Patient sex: M
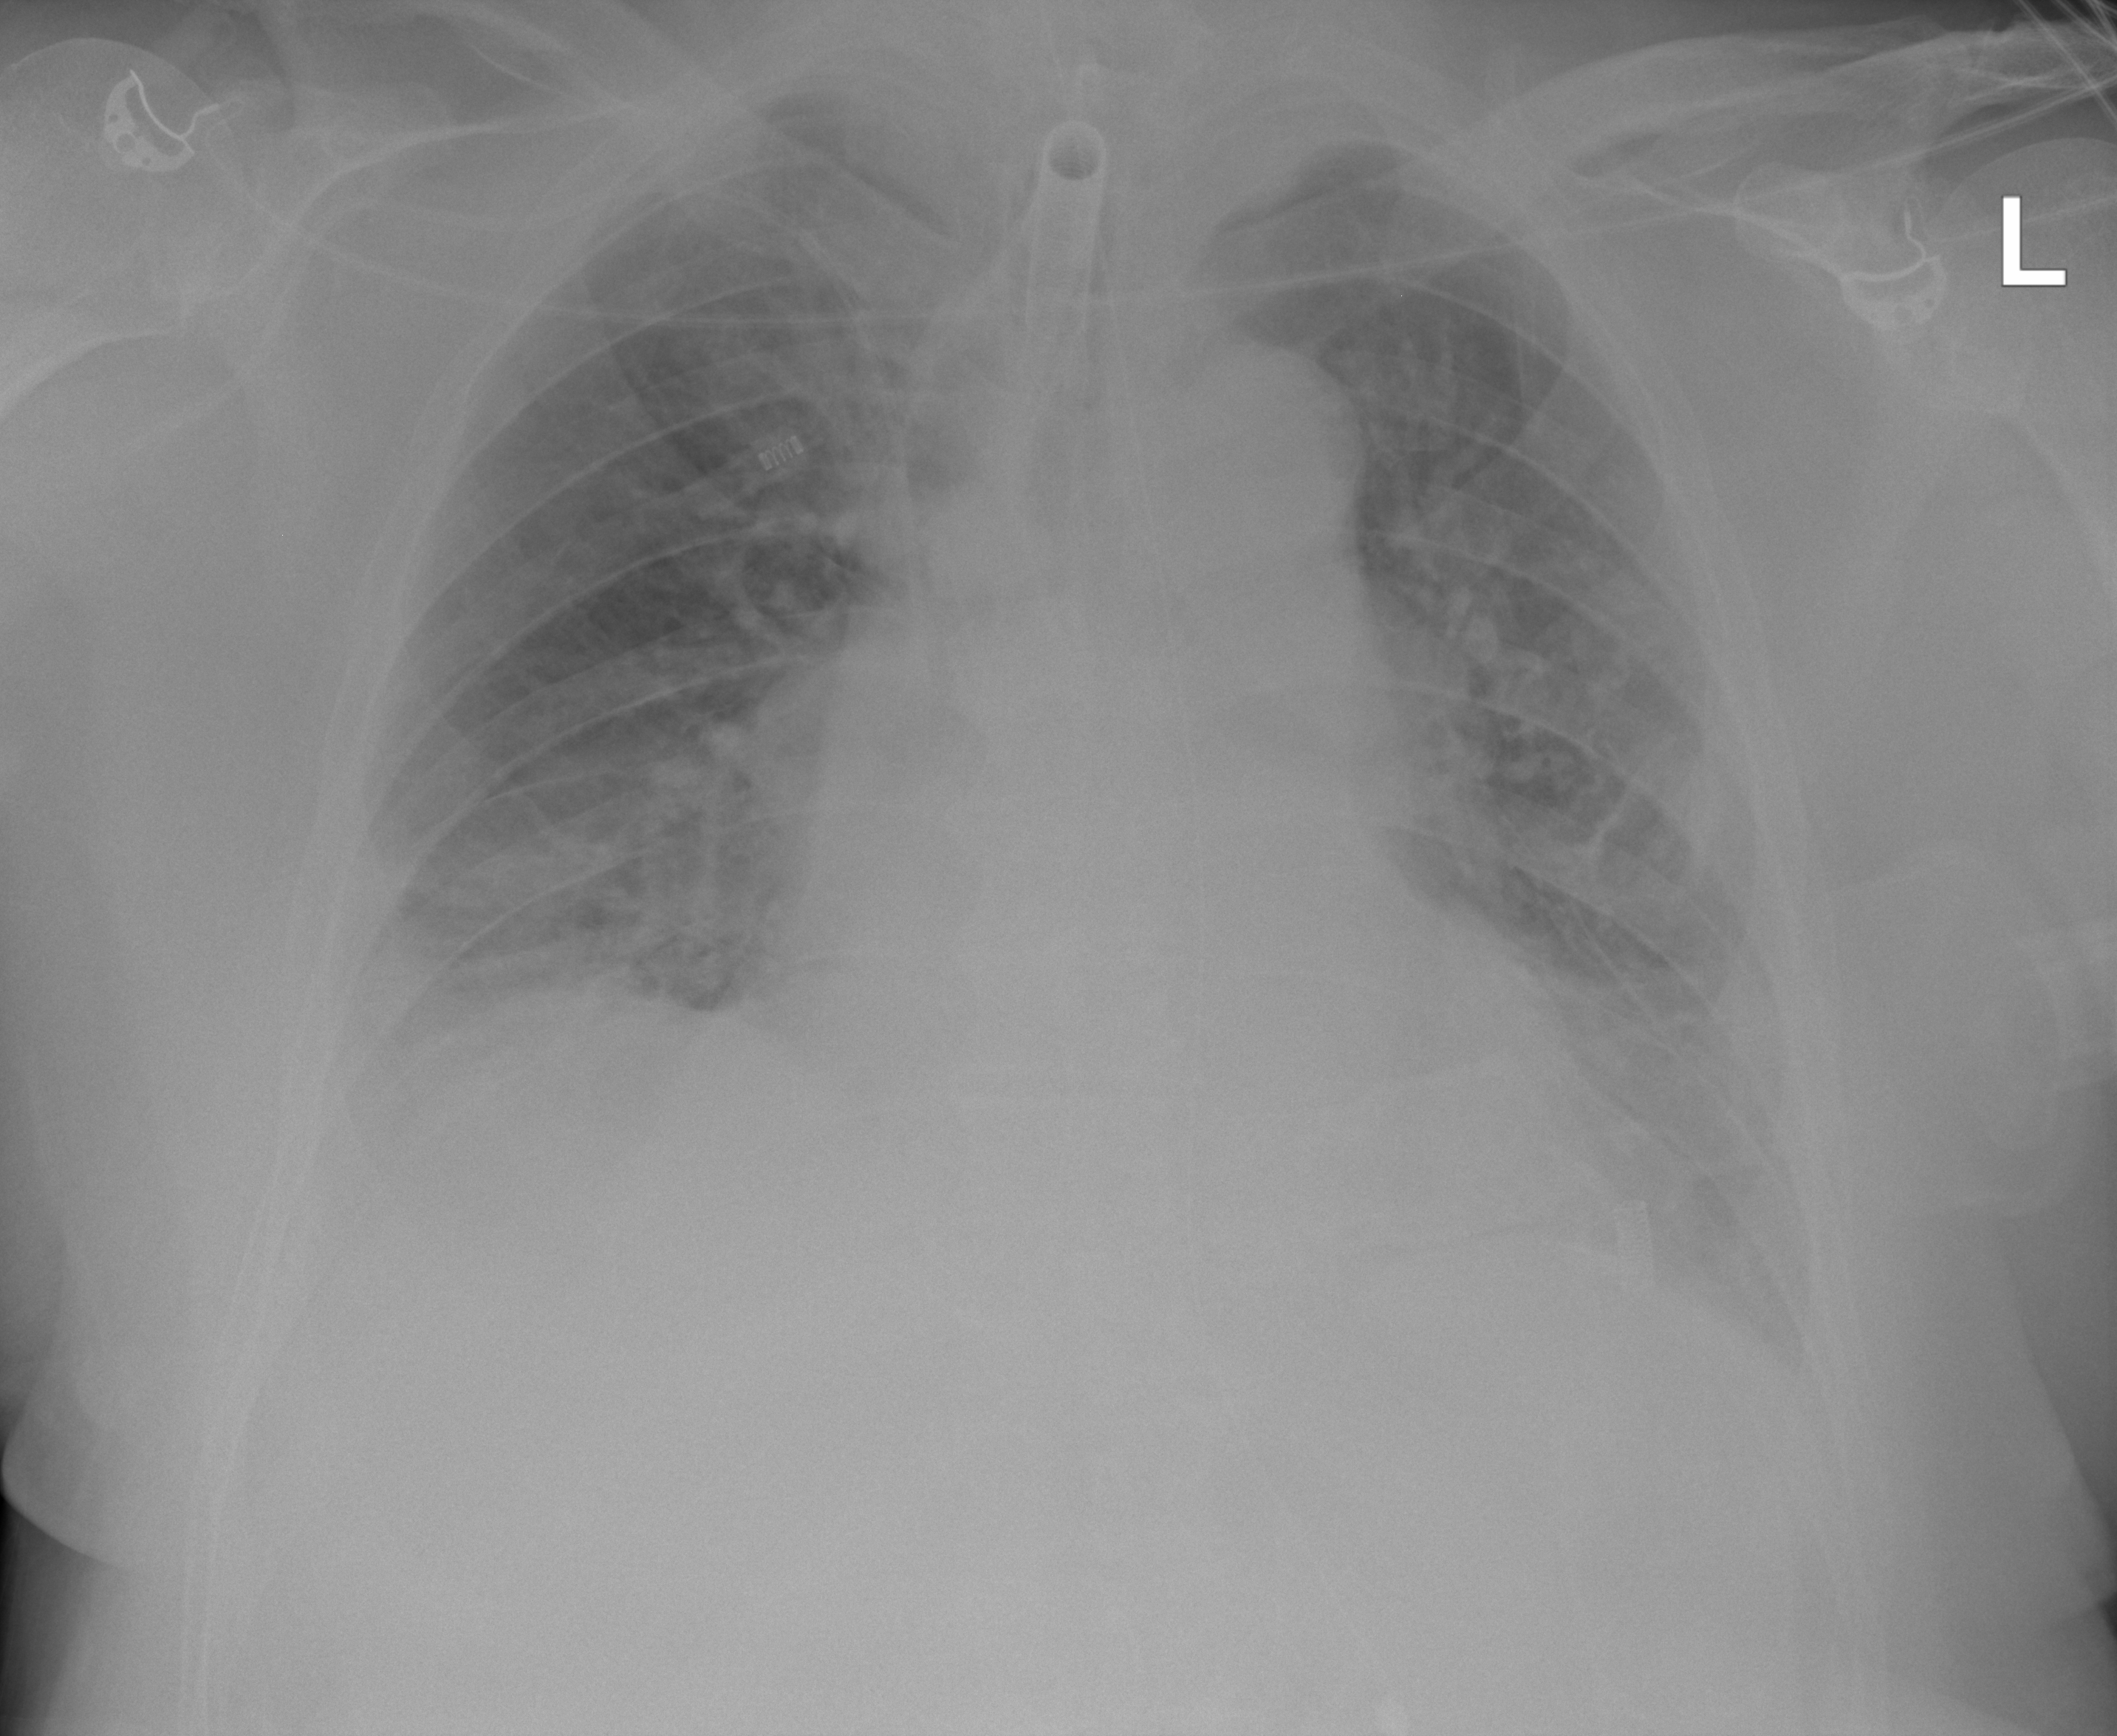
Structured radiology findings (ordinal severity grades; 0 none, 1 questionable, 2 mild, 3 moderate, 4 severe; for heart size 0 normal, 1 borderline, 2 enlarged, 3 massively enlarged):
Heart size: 1
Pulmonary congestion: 2
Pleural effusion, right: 2
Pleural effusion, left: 2
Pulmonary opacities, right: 0
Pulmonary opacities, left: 0
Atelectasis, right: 2
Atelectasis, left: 2